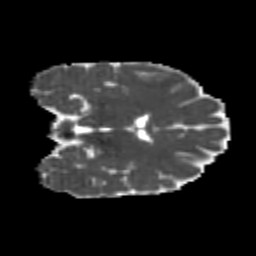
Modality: MD
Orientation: coronal
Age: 25
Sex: female
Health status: healthy
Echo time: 0.074 s